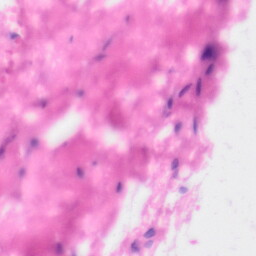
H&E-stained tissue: Kidney